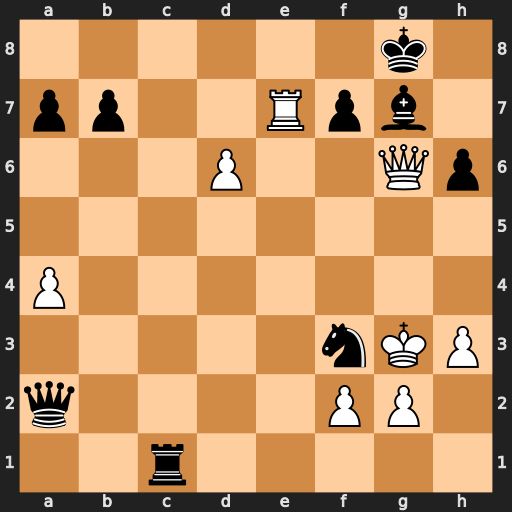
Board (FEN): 6k1/pp2Rpb1/3P2Qp/8/P7/5nKP/q4PP1/2r5
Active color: w
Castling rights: -
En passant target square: -
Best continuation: Re8#